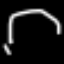
Label: frog